Field crop: maize
Growth stage: 2
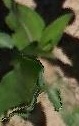
Species: maize